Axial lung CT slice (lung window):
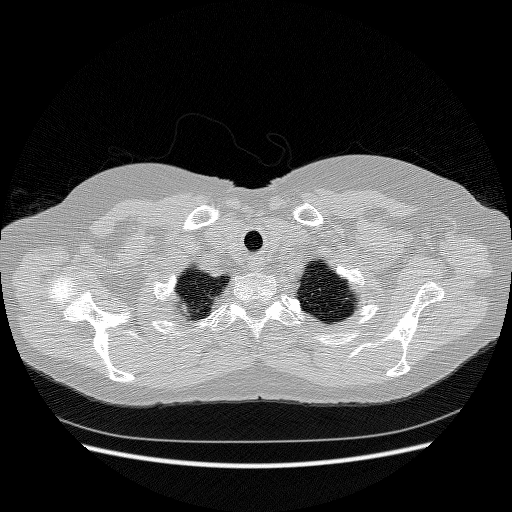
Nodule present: no